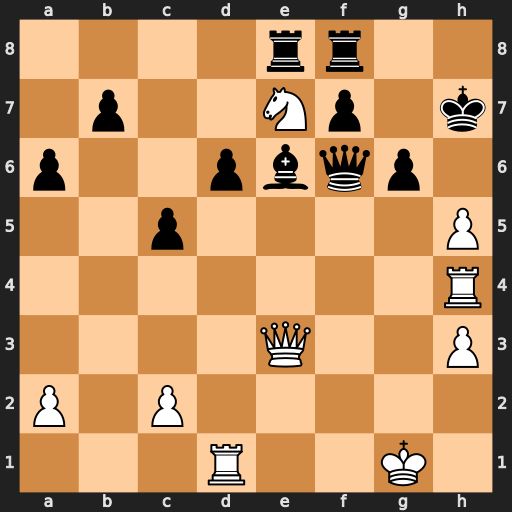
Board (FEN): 4rr2/1p2Np1k/p2pbqp1/2p4P/7R/4Q2P/P1P5/3R2K1
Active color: w
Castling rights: -
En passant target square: -
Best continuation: hxg6+ Kg7 Rh7#